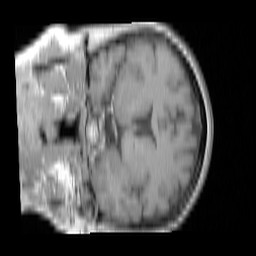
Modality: T1w
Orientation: coronal
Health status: ill
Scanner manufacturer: siemens
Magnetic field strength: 3 T
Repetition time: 0.44 s
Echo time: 0.00266 s